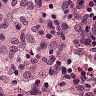
Metastatic tissue present: no